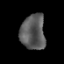
Tissue: prostate
Cell type: T cells
Senescence score: 0.2969
Nuclear area (px): 849
Mean DAPI intensity: 91.411